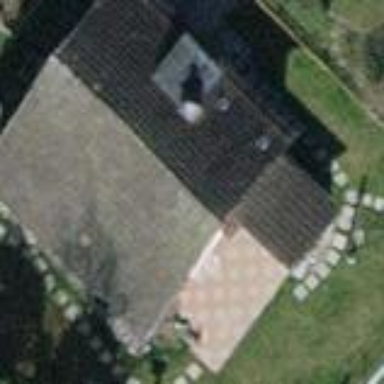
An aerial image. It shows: Detached building with tile roof.